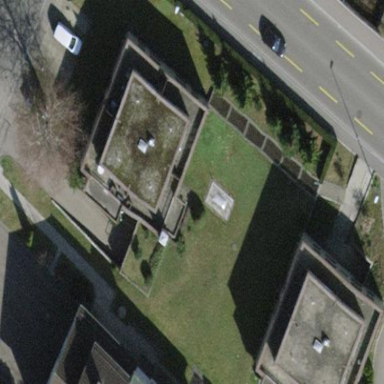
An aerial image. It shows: Building with flat roof.